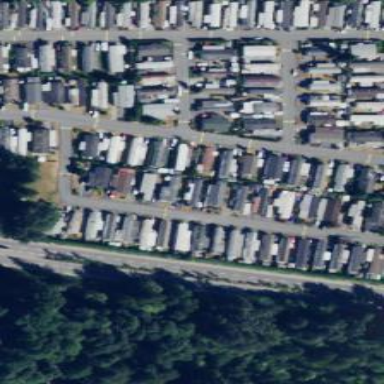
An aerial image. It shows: Residential area with static caravan site popular for tourism.